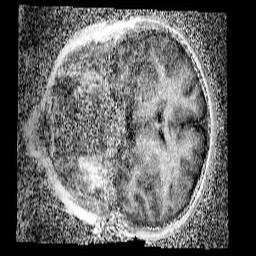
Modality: UNIT1_denoised
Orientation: coronal
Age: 9
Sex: male
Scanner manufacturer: siemens
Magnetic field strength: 3 T
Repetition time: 4 s
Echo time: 0.00299 s